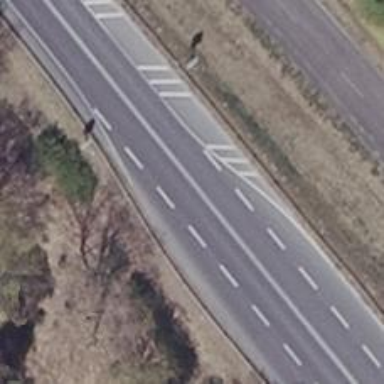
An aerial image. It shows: Primary road with asphalt surface.